Field crop: tomato
Growth stage: 1
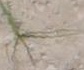
Species: cyperus